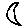
Label: moon